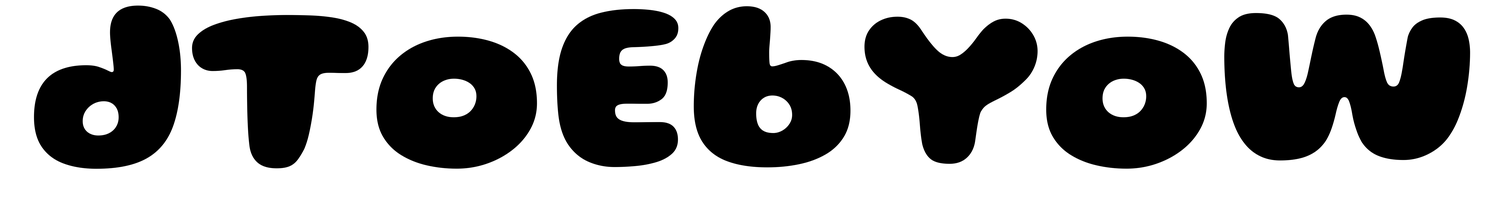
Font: Gluten_ExtraBold